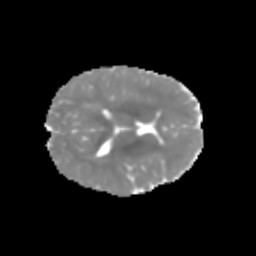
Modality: MD
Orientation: axial
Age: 6
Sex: female
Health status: healthy